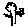
Label: tree